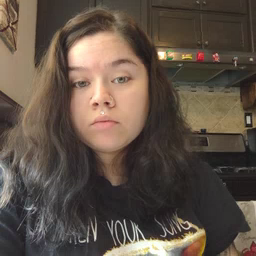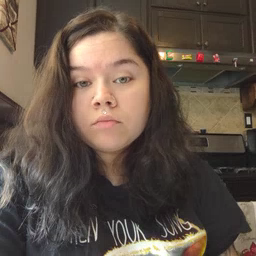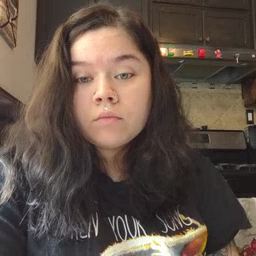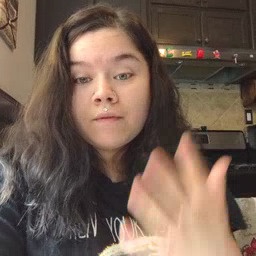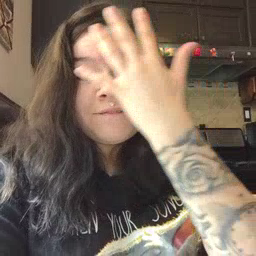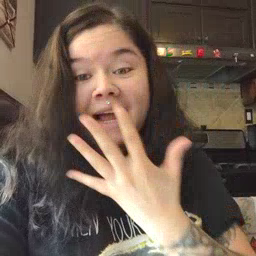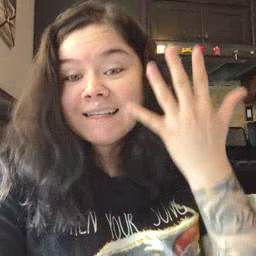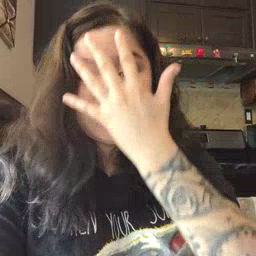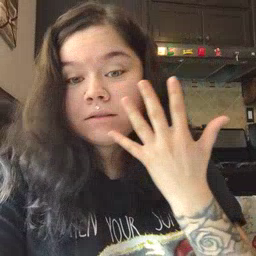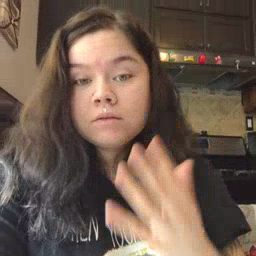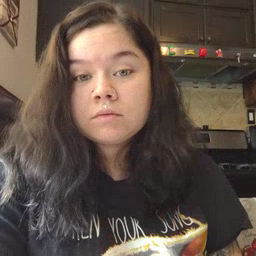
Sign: face